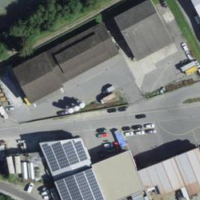
EUNIS habitat code: 55
Species observed at this site:
Urtica dioica